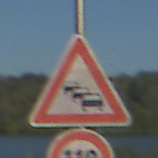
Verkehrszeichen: Stau
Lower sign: Geschwindigkeit110
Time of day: MorningAfternoon
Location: Outdoor (Nature)
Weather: Clear
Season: NotSpecified
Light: Natural